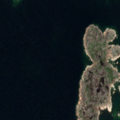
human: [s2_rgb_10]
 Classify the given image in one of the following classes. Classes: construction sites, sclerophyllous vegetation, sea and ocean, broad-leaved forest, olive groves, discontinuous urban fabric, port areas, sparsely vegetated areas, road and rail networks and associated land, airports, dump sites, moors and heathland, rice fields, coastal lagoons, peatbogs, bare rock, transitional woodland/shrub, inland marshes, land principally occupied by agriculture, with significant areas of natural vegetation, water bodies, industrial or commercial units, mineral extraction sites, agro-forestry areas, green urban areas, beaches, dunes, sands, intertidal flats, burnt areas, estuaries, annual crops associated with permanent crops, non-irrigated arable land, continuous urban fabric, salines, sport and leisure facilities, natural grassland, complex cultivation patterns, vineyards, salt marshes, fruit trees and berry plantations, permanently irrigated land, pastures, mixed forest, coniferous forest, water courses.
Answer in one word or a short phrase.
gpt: bare rock, sea and ocean